Question: Since I can't find any lwjgl books ( I doubt they exist) I'm learning opengl from a C++ book , and it was going nice until I found a little problem.
Some methods that are used by this book (quite a new book) are missing so I checked the github for lwjgl and I found this :

I'm not a native english speaker but from what I understand its still a work in progress?
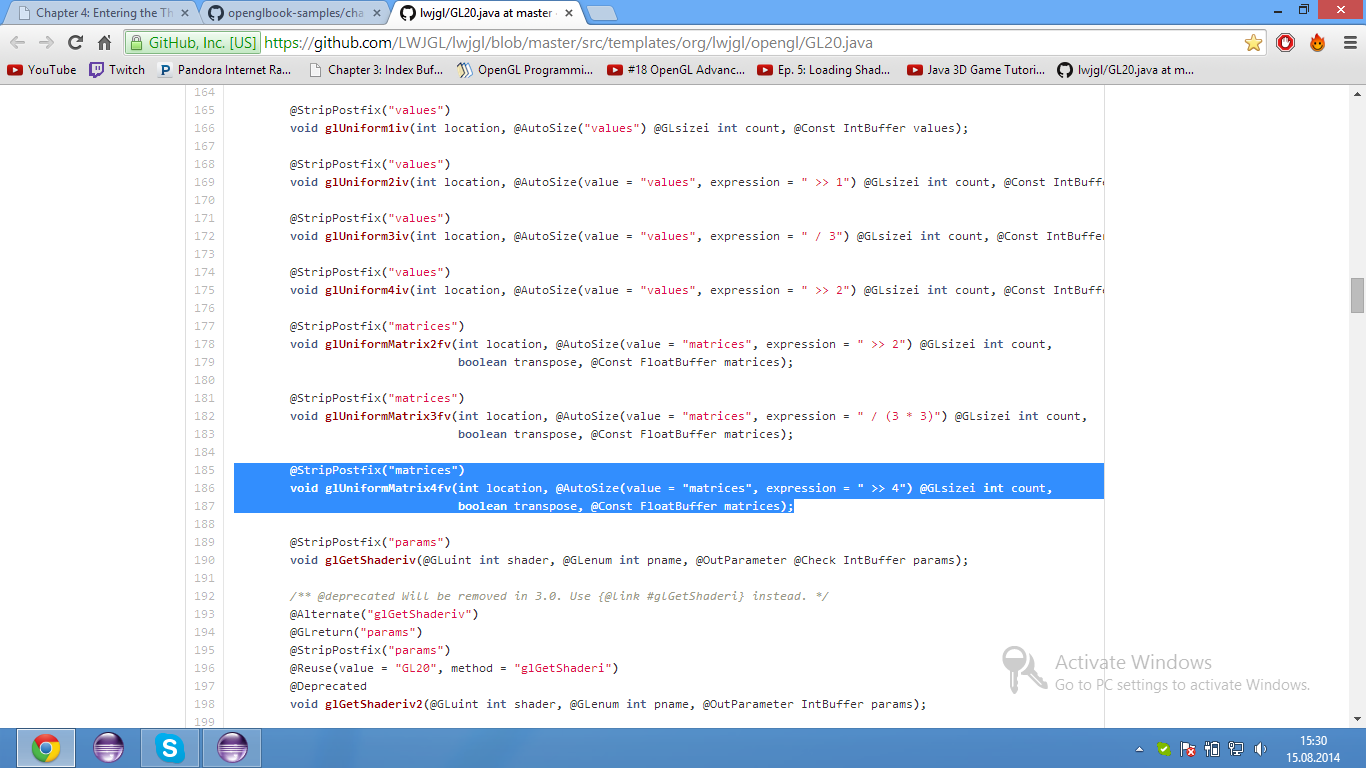
Answer: Yes lwjgl is still under construction.
OpenGL is basicly same in both c++ and lwjgl, so I would stick to language you are comfortable with. I'm still learning lwjgl myself, but I think it doesn't lack anything that would be essental for game development.